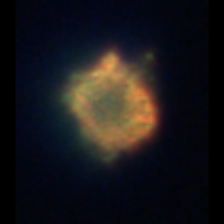
Taxon: Ciliates
Group: Other